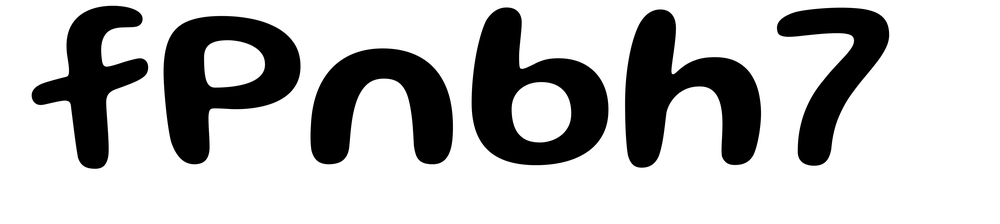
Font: Gluten_Medium